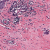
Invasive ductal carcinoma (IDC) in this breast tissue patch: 1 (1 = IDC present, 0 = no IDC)